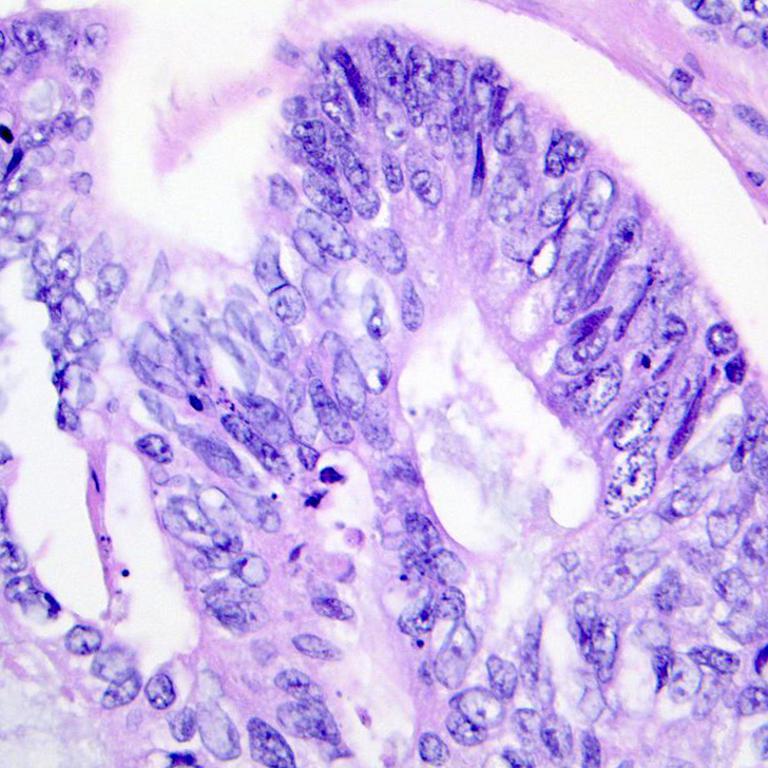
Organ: colon
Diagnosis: adenocarcinomas